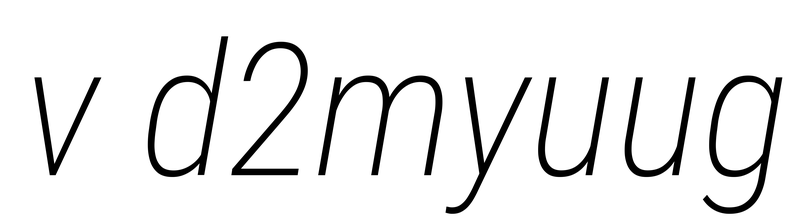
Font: Roboto-Italic_Condensed_ExtraLight_Italic